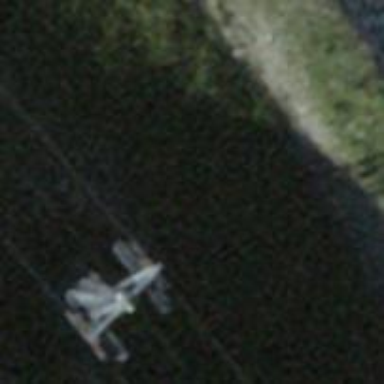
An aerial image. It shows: Pylon used for aerialway.